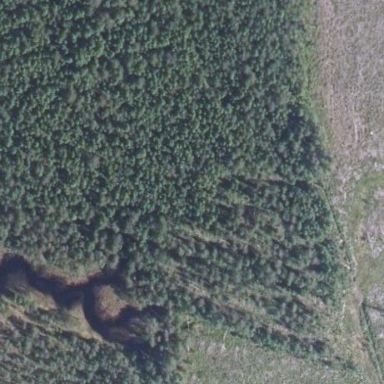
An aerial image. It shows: Woodland consisting mainly of needle-leaved trees.